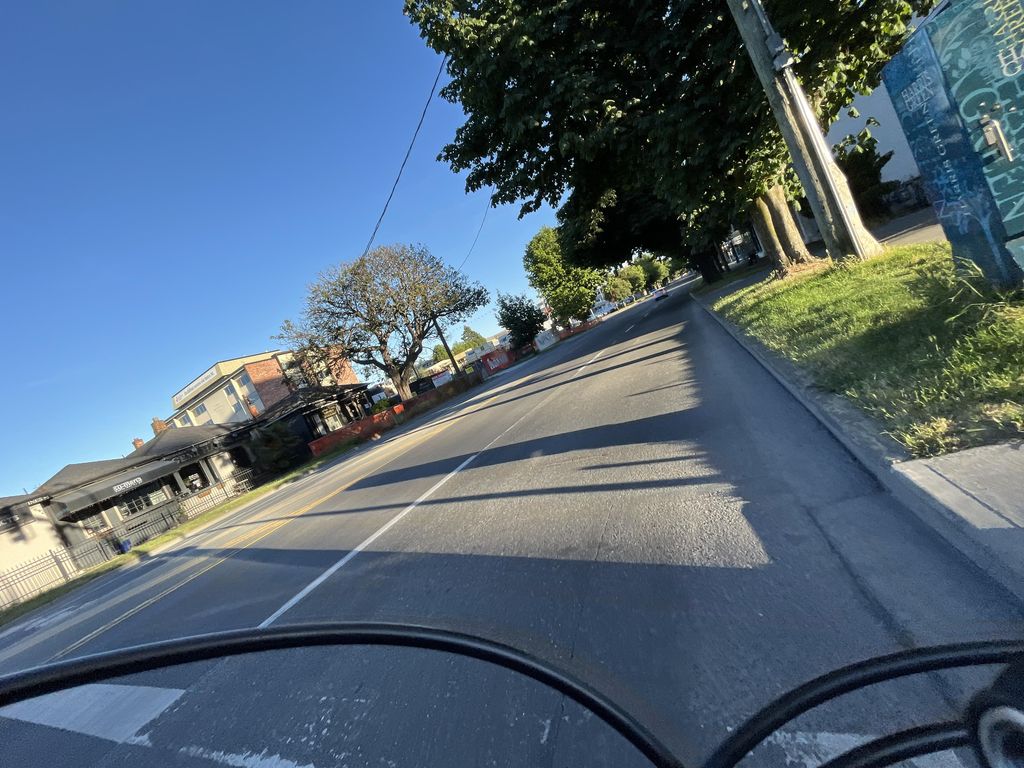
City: victoria